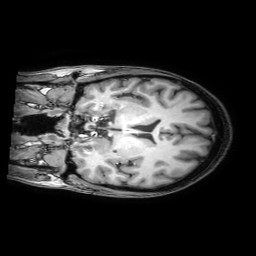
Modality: T1w
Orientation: coronal
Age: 31
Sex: female
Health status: healthy
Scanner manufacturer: philips
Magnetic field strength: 3 T
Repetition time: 0.0079 s
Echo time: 0.0035 s